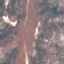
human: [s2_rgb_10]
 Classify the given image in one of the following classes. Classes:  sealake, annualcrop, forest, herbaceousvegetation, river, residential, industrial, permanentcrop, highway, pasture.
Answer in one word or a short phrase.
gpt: HerbaceousVegetation